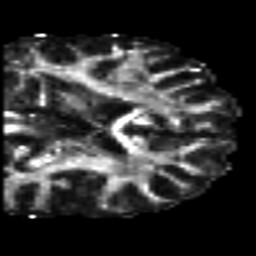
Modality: FA
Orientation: coronal
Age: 48
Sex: male
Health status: ill
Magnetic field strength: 3 T
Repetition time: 7 s
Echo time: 0.0926 s